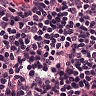
Metastatic tissue present: no